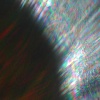
Label: sunburn